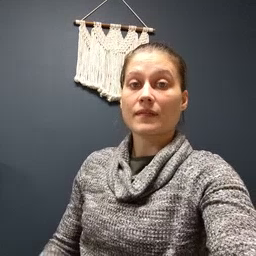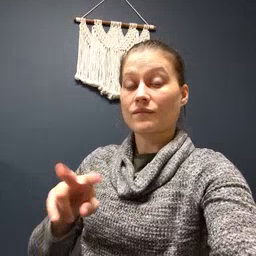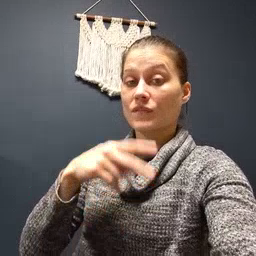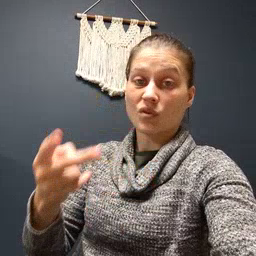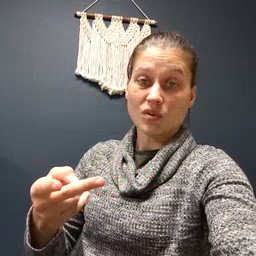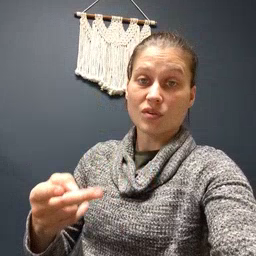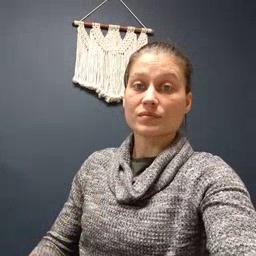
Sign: fall